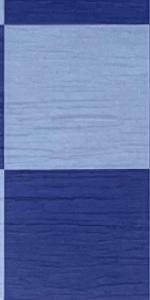
Label: Empty